Question: I have parsed an RSS feed and I am looking for how to format the date properly. I am trying to get it to say something like, Wednesday, December 4, 2012. I am running it through a for loop to generate my data. Here's the code that I'm using:
'''
Feed = new URL(URLFeed);
DocumentBuilderFactory dbf= DocumentBuilderFactory.newInstance();
db = dbf.newDocumentBuilder();
doc = db.parse(new InputSource(Feed.openStream()));
doc.getDocumentElement().normalize();
nodeList = doc.getElementsByTagName("item");
title = new String[nodeList.getLength()];
pubDate = new String[nodeList.getLength()];
link = new String[nodeList.getLength()];
for(int i=0;i<nodeList.getLength();i++){
Node node = nodeList.item(i);
Element fstElmnt = (Element) node;
NodeList titleList = fstElmnt.getElementsByTagName("title");
Element titleElement = (Element) titleList.item(0);
titleList = titleElement.getChildNodes();
title[i] = ((Node) titleList.item(0)).getNodeValue();
NodeList pubDateList = fstElmnt.getElementsByTagName("pubDate");
Element pubDateElement = (Element) pubDateList.item(0);
pubDateList = pubDateElement.getChildNodes();
pubDate[i] = ((Node) pubDateList.item(0)).getNodeValue();
NodeList linkList = fstElmnt.getElementsByTagName("link");
Element linkElement = (Element) linkList.item(0);
linkList = linkElement.getChildNodes();
link[i] = ((Node) linkList.item(0)).getNodeValue();
}
'''
This is what it returns:

How do I format my date properly?
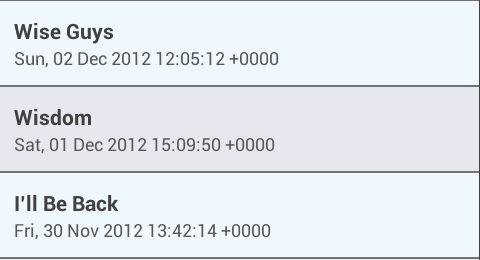
Answer: Currently you're just getting the data out of the XML nodes as a string. You need to that string in the input format, then it in your desired format. Both of these can be achieved using 'SimpleDateFormat'.
You need to work out which time zone you want use for the output - the input already has "offset from UTC" so you don't need to worry about that.
Next you need to work out how you want to handle internationalization. Presumably you want to display the information in the user's locale? If so, you may well want to use <URL> instead of 'SimpleDateFormat'. Don't forget to use 'Locale.US' for the format though, given that that depend on the user.
So as a complete example, you might want:
'''
SimpleDateFormat inputFormat = new SimpleDateFormat("E, dd MMM yyyy HH:mm:ss Z",
Locale.US);
DateFormat outputFormat = DateFormat.getDateInstance(DateFormat.LONG,
userLocale);
// TODO: Set time zone in outputFormat
Date date = inputFormat.parse(inputText);
String outputText = outputFormat.format(date);
'''